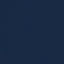
Land use / land cover class: SeaLake